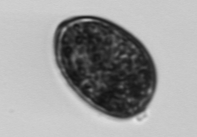
Label: Prorocentrum